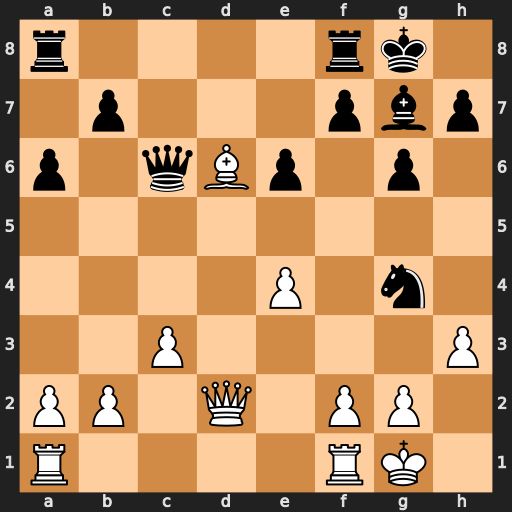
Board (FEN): r4rk1/1p3pbp/p1qBp1p1/8/4P1n1/2P4P/PP1Q1PP1/R4RK1
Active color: w
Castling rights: -
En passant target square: -
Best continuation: Bxf8 Rxf8 hxg4